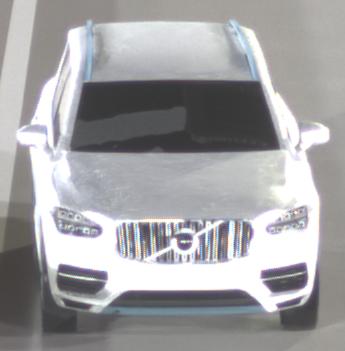
Make: Volvo
Model: XC90 B5
Detailed model: XC90 (L)
Model produced from: 2019/08
Model produced until: 2020/04
Doors: 5
Color: white
Road condition: wet road
Daytime: night
Contrast: high contrast